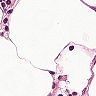
Metastatic tissue present: no